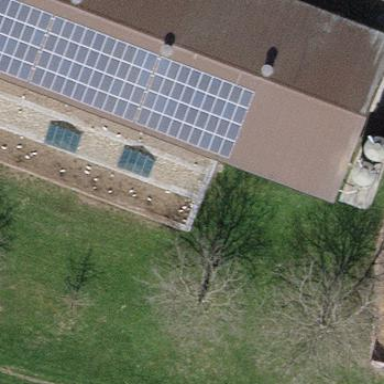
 consisting of solar photovoltaic panels."